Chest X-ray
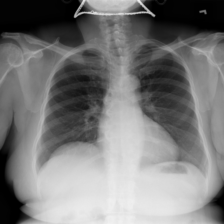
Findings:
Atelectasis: negative
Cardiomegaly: negative
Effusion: negative
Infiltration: negative
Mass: negative
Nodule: negative
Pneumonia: negative
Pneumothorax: negative
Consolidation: negative
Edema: negative
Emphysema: negative
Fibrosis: negative
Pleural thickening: negative
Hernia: negative